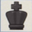
Piece: bK